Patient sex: M
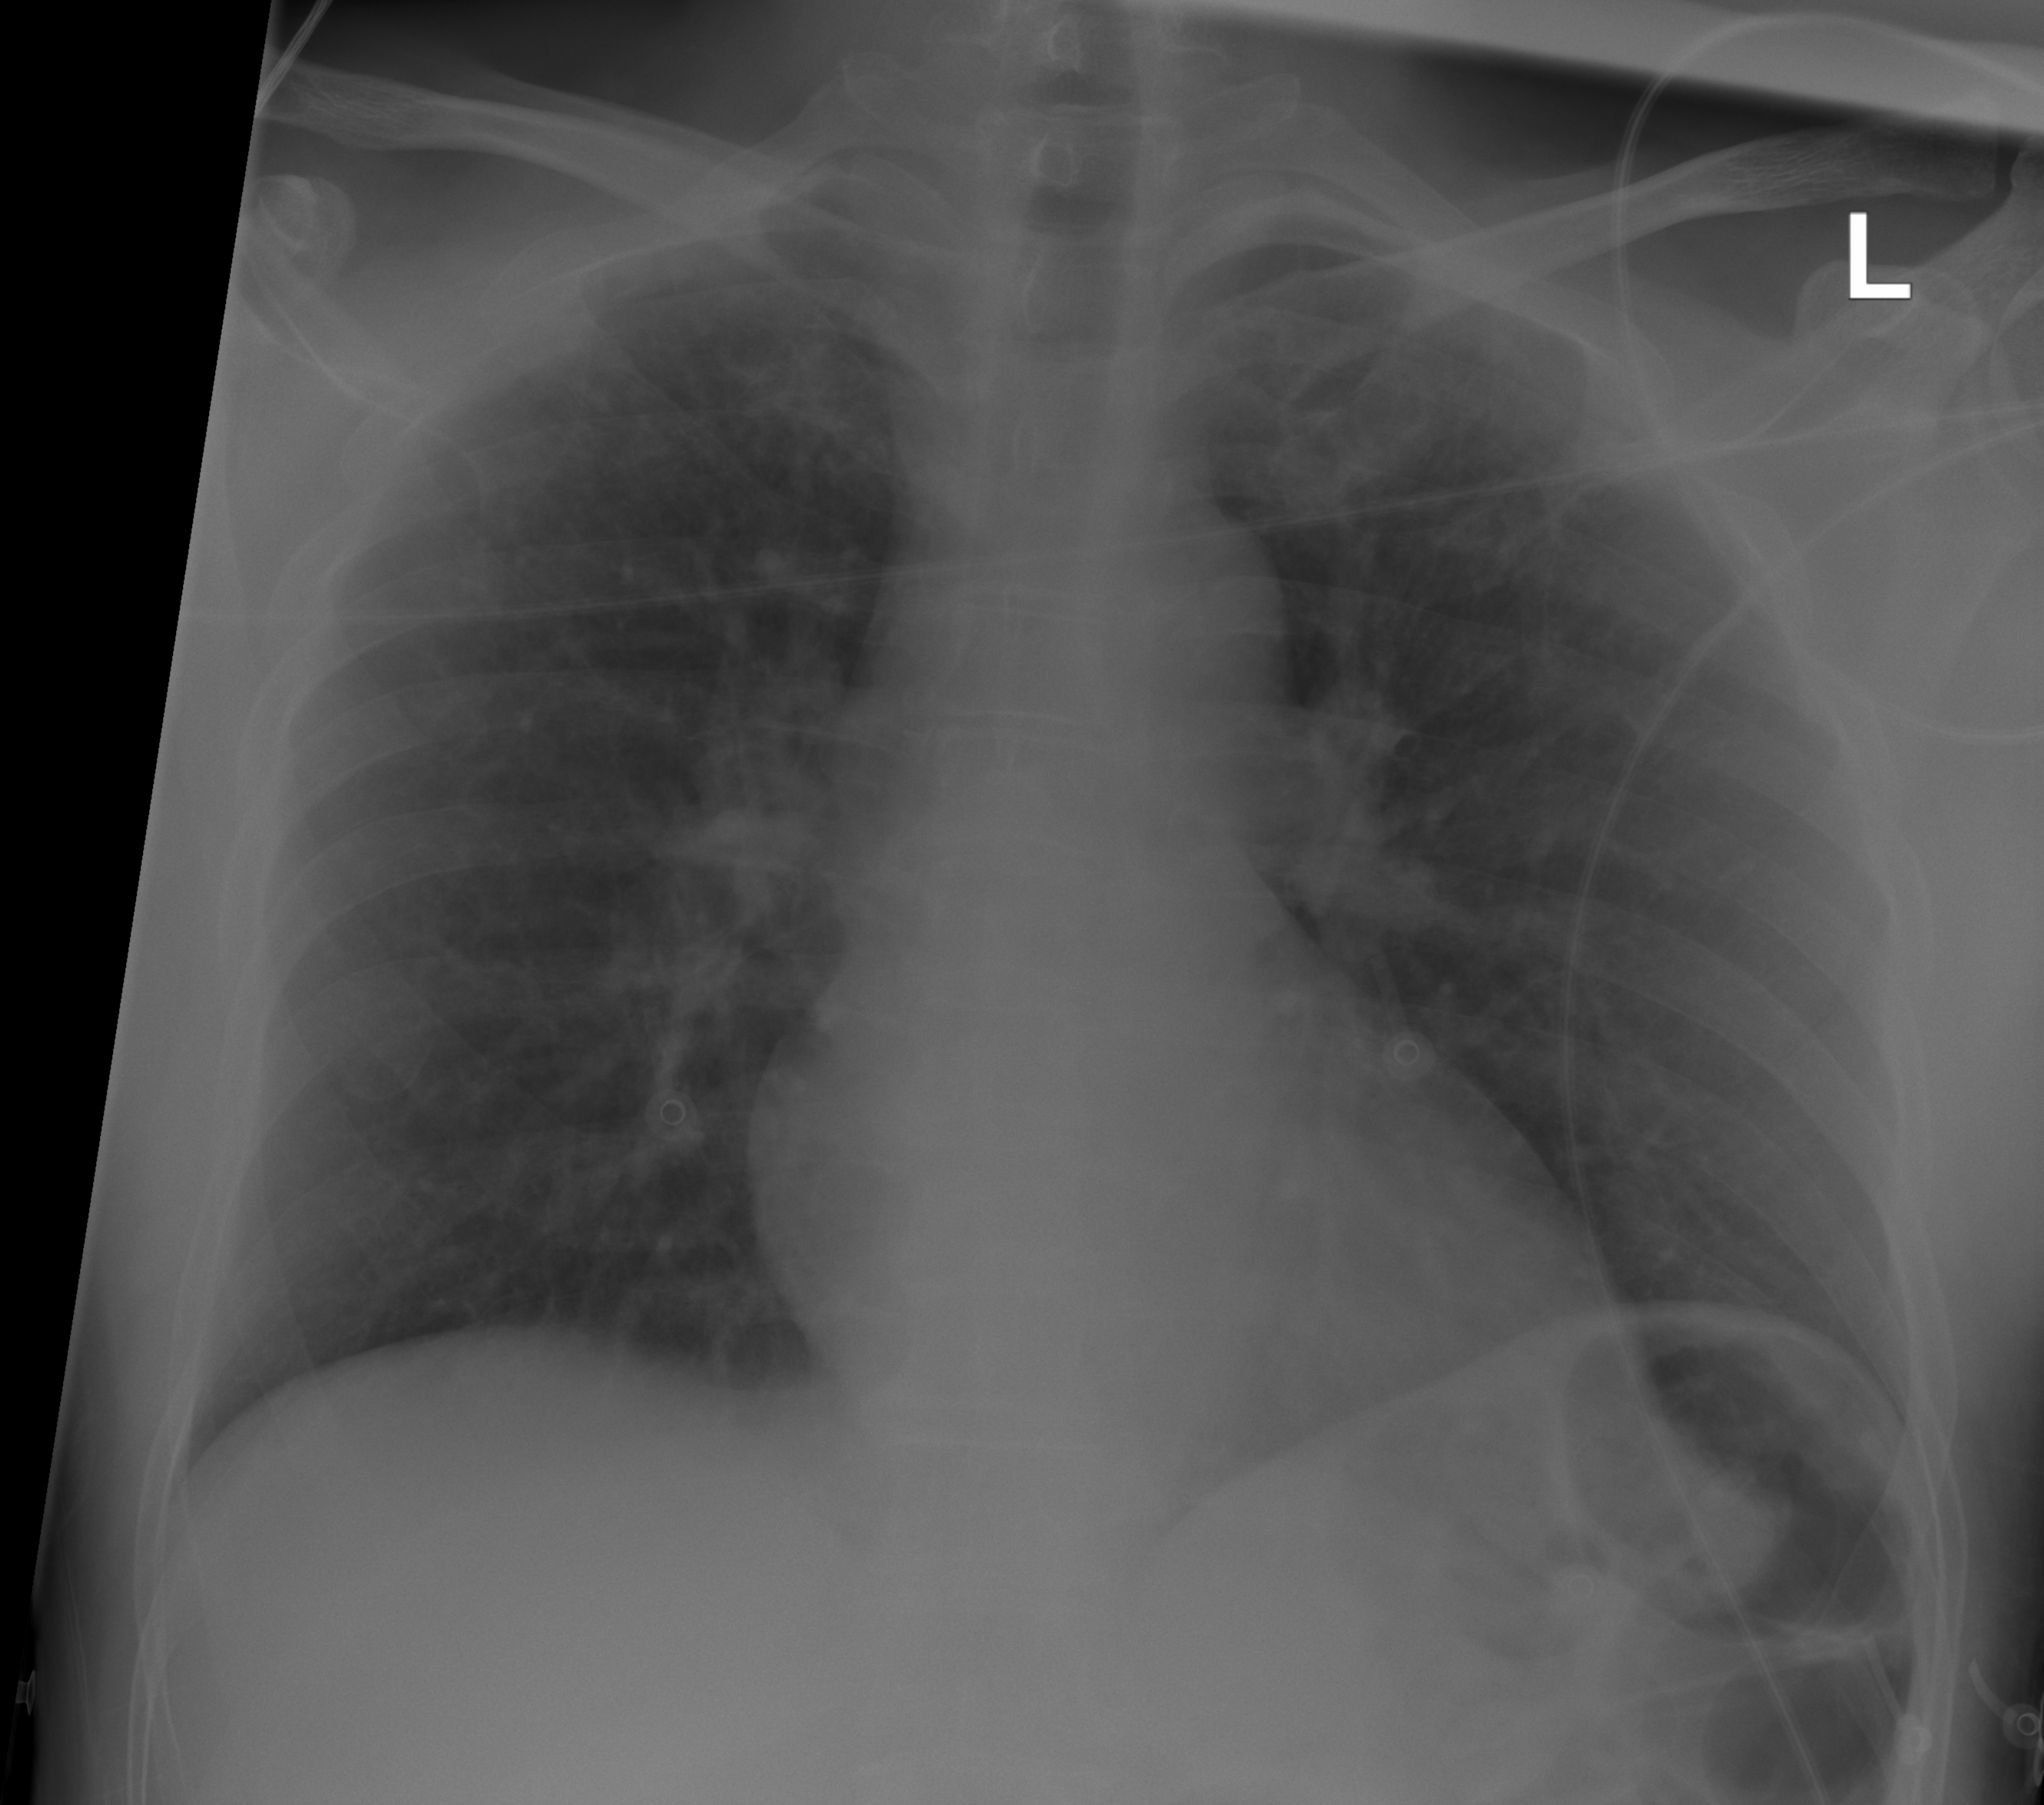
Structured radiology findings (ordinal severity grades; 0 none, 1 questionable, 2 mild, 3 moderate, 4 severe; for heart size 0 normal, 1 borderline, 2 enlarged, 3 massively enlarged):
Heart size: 1
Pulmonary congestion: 2
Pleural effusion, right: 0
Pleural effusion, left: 0
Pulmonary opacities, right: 0
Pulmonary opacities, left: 0
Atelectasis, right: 0
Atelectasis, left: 0